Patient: sex F, age 39
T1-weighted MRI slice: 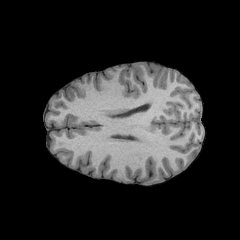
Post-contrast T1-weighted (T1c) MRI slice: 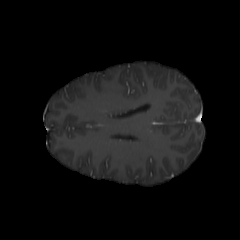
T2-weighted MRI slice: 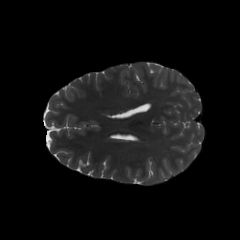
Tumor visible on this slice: no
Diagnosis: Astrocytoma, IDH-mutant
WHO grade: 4